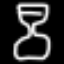
Label: hourglass